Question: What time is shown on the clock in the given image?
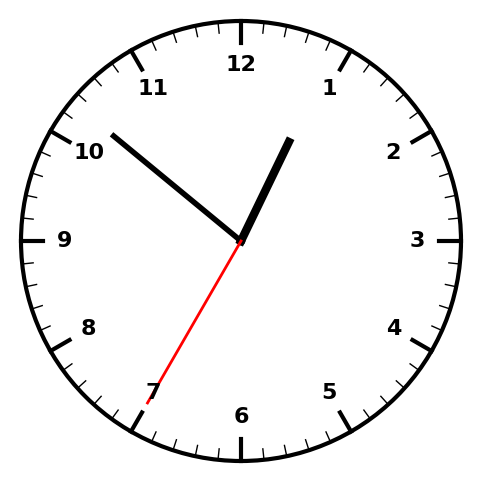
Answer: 12:51:35